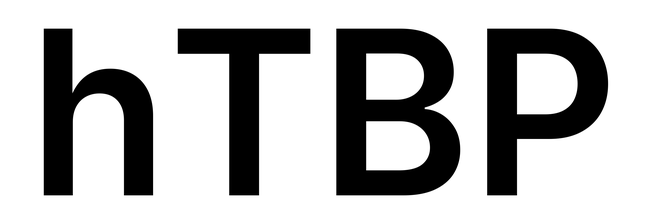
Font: Inter_SemiBold